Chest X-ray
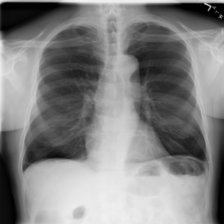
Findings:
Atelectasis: positive
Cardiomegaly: negative
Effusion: negative
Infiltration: negative
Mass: negative
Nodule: negative
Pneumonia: negative
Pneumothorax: negative
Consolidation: negative
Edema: negative
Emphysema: negative
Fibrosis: negative
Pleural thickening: negative
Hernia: negative